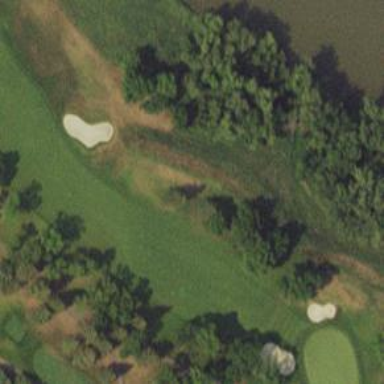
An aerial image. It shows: Scenic golf fairway.